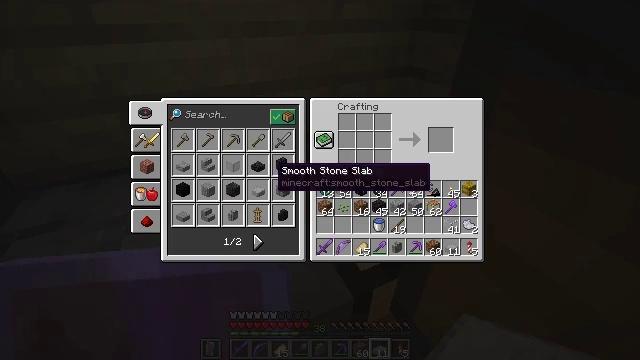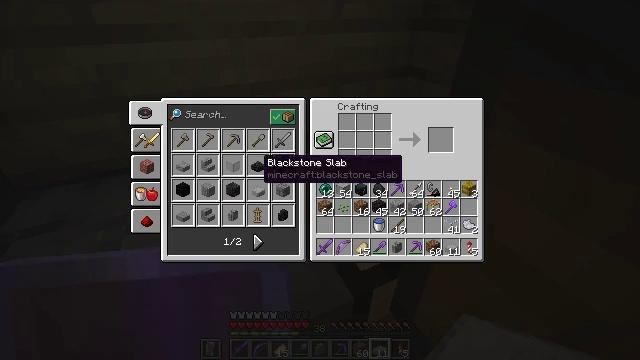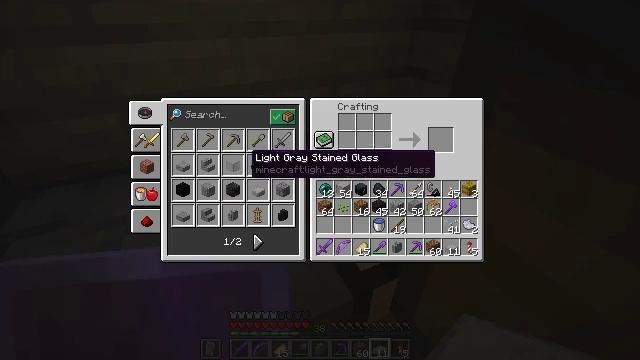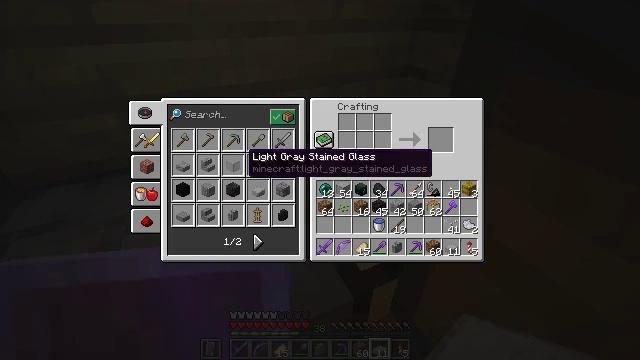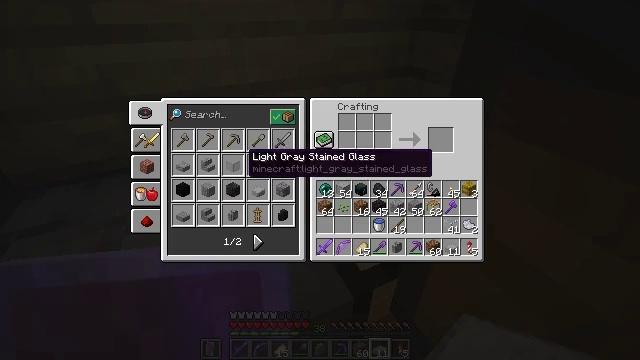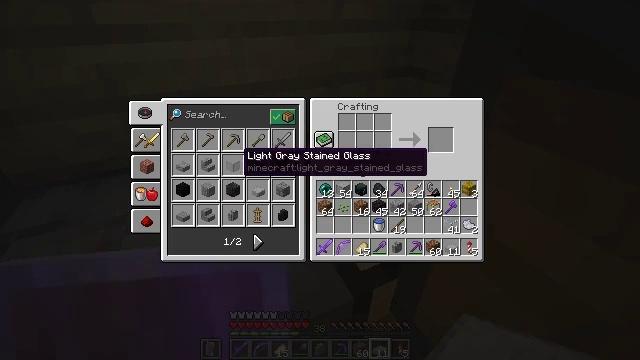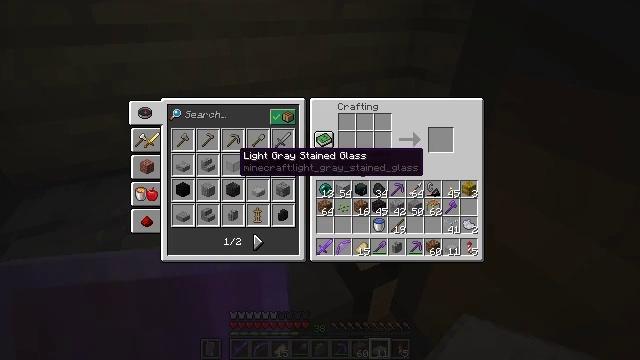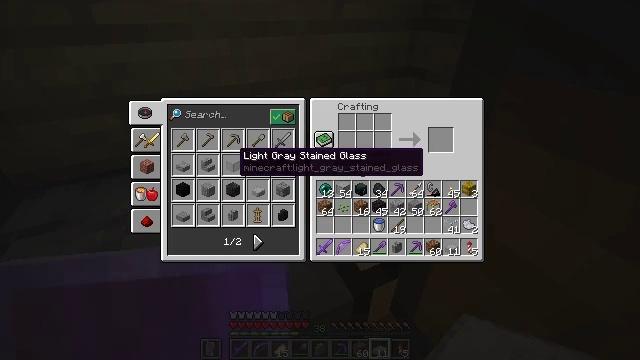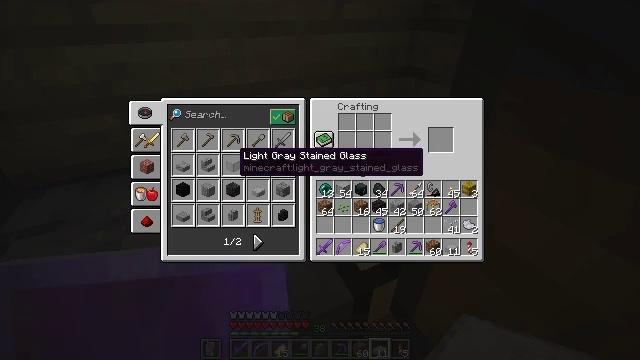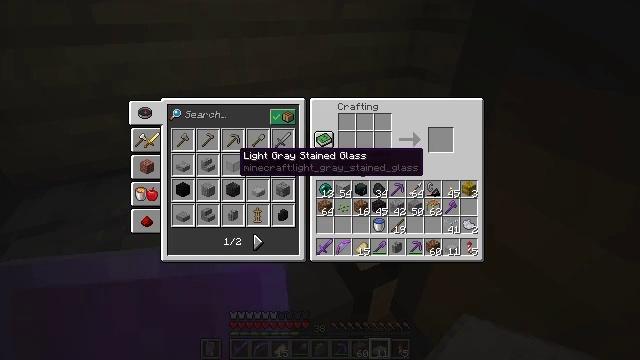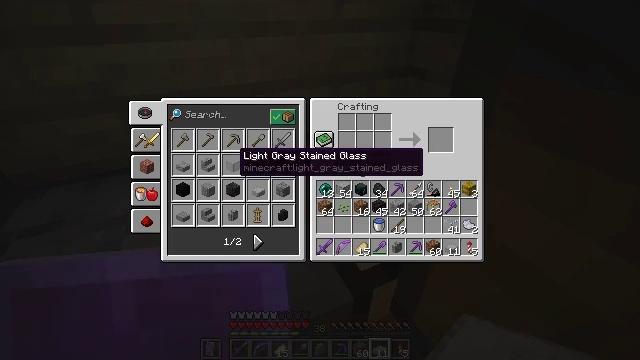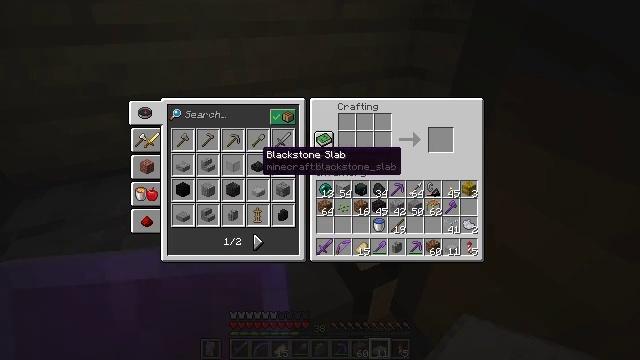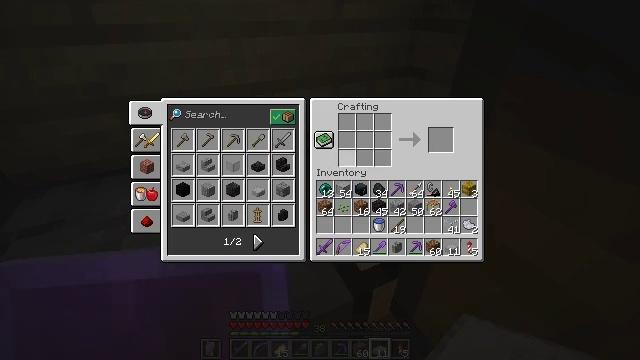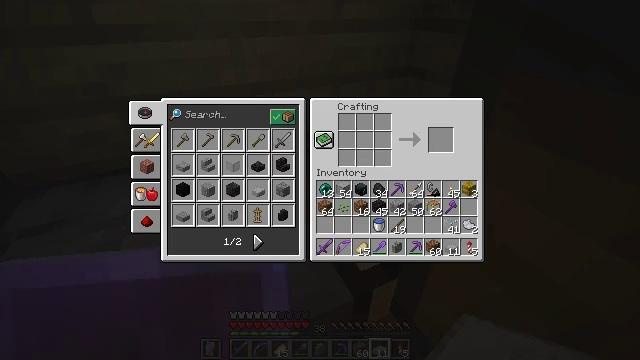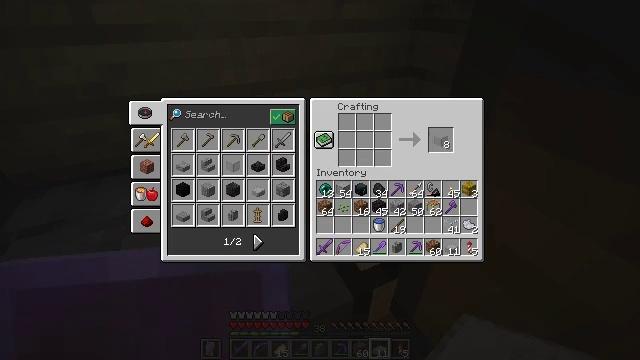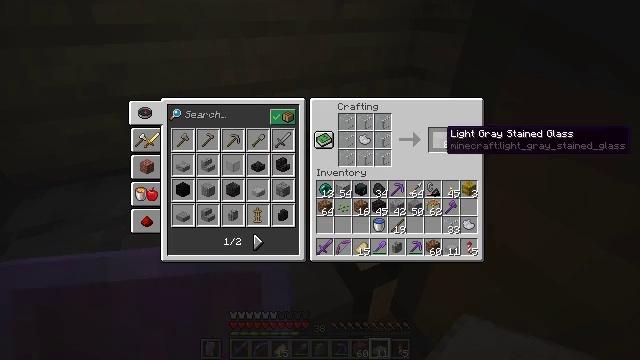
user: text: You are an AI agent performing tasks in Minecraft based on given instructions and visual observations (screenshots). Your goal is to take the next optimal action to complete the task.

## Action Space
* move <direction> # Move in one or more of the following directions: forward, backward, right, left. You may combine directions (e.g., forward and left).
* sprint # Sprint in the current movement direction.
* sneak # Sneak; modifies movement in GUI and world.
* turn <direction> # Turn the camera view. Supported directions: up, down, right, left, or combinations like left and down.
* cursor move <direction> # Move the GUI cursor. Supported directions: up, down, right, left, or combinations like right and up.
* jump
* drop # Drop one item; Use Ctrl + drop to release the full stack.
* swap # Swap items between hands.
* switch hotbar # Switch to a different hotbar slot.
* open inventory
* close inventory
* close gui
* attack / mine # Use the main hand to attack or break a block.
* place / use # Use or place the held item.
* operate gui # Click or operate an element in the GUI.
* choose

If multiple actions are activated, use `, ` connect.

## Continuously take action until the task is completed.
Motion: motion action
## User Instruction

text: Craft light gray stained glass.
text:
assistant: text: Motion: turn left and up
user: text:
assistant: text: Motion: turn left
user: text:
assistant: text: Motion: no_op
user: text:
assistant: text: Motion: no_op
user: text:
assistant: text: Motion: no_op
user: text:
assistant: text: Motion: no_op
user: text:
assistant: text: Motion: no_op
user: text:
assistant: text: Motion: no_op
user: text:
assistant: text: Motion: attack / mine
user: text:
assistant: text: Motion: attack / mine
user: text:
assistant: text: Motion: turn right
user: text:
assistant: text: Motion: turn right and up
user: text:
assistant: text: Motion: turn right
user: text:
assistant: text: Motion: turn right
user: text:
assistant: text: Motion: turn right
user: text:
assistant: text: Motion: no_op
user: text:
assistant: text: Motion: no_op
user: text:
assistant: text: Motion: no_op
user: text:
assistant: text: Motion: no_op
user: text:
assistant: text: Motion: no_op
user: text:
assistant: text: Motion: no_op
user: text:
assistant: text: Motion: no_op
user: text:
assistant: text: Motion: attack / mine
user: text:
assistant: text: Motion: attack / mine
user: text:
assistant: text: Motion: no_op
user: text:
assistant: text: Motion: no_op
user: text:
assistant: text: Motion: no_op
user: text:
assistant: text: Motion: no_op